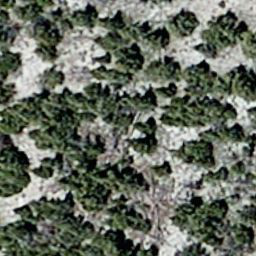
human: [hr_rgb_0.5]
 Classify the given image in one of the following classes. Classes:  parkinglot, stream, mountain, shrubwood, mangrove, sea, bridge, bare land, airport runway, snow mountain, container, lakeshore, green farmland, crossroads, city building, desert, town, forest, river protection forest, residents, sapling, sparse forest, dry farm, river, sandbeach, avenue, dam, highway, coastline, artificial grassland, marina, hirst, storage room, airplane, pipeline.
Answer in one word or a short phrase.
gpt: sparse forest